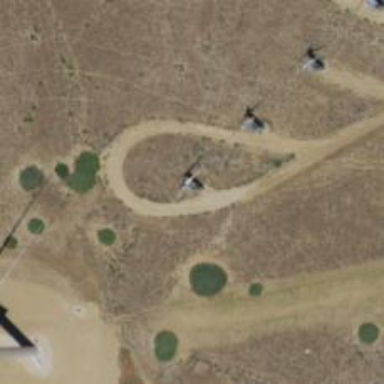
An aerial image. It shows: Wind power generator utilizing wind turbines.